Question: I have a hibernate entity object call project and it has two collections in it called notes and messages like so:
'''
@Entity
@Table(name = "project")
public class Project {
...
@OneToMany(fetch = FetchType.LAZY, mappedBy = "project")
private List<Note> notes;
@OneToMany(fetch = FetchType.LAZY, mappedBy = "project")
private List<Message> messages;
...
}
'''
But for some reason in my test method for getting a project, the notes and messages are already loaded, and my test verifies that:
'''
@Test
public void testLoadProjectNotes() {
Project project = projectDao.getProjectById(41);
assertNotNull(project.getNotes().get(0));
'''
}
I thought a problem could be that I am getting the notes and causing hibernate to load them into the project. Before I execute that statement, though, the debugger shows the notes in the project, before I get the notes.
Here is the method for getting the project by the id:
'''
public Project getProjectById(long id) {
Criteria criteria = new SmartCriteria(getSession().createCriteria(Project.class));
criteria.add(Restrictions.eq("id", id));
return (Project) criteria.uniqueResult();
}
'''
So nowhere in the method for getting the project by its id am I getting the results of the notes and the messages.
How do I ensure that the collections I want lazily loaded are being loaded lazily?
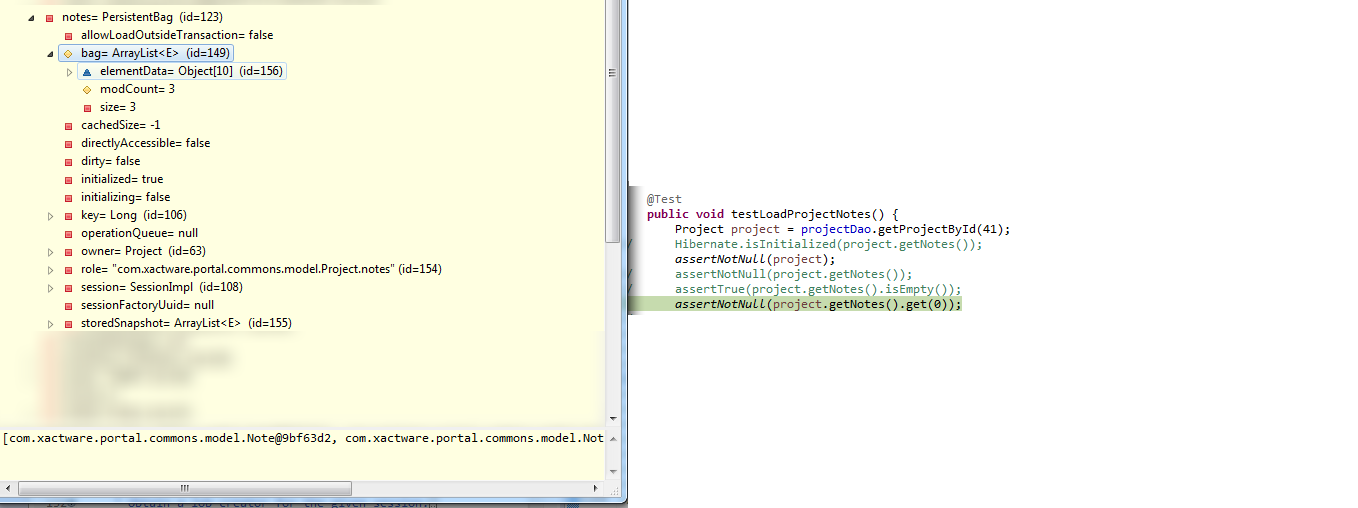
Answer: As soon as you call the getter, a lazy loaded collection is initialized. So that statement is by far not usable to detect, if a collection is lazy loaded. If you want to check that, use the method 'Hibernate.isInitialized(project.getNotes())'.